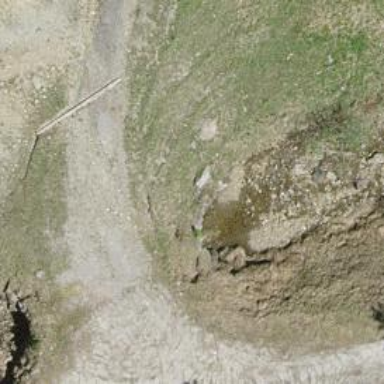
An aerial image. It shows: Culvert tunnel.